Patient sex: F
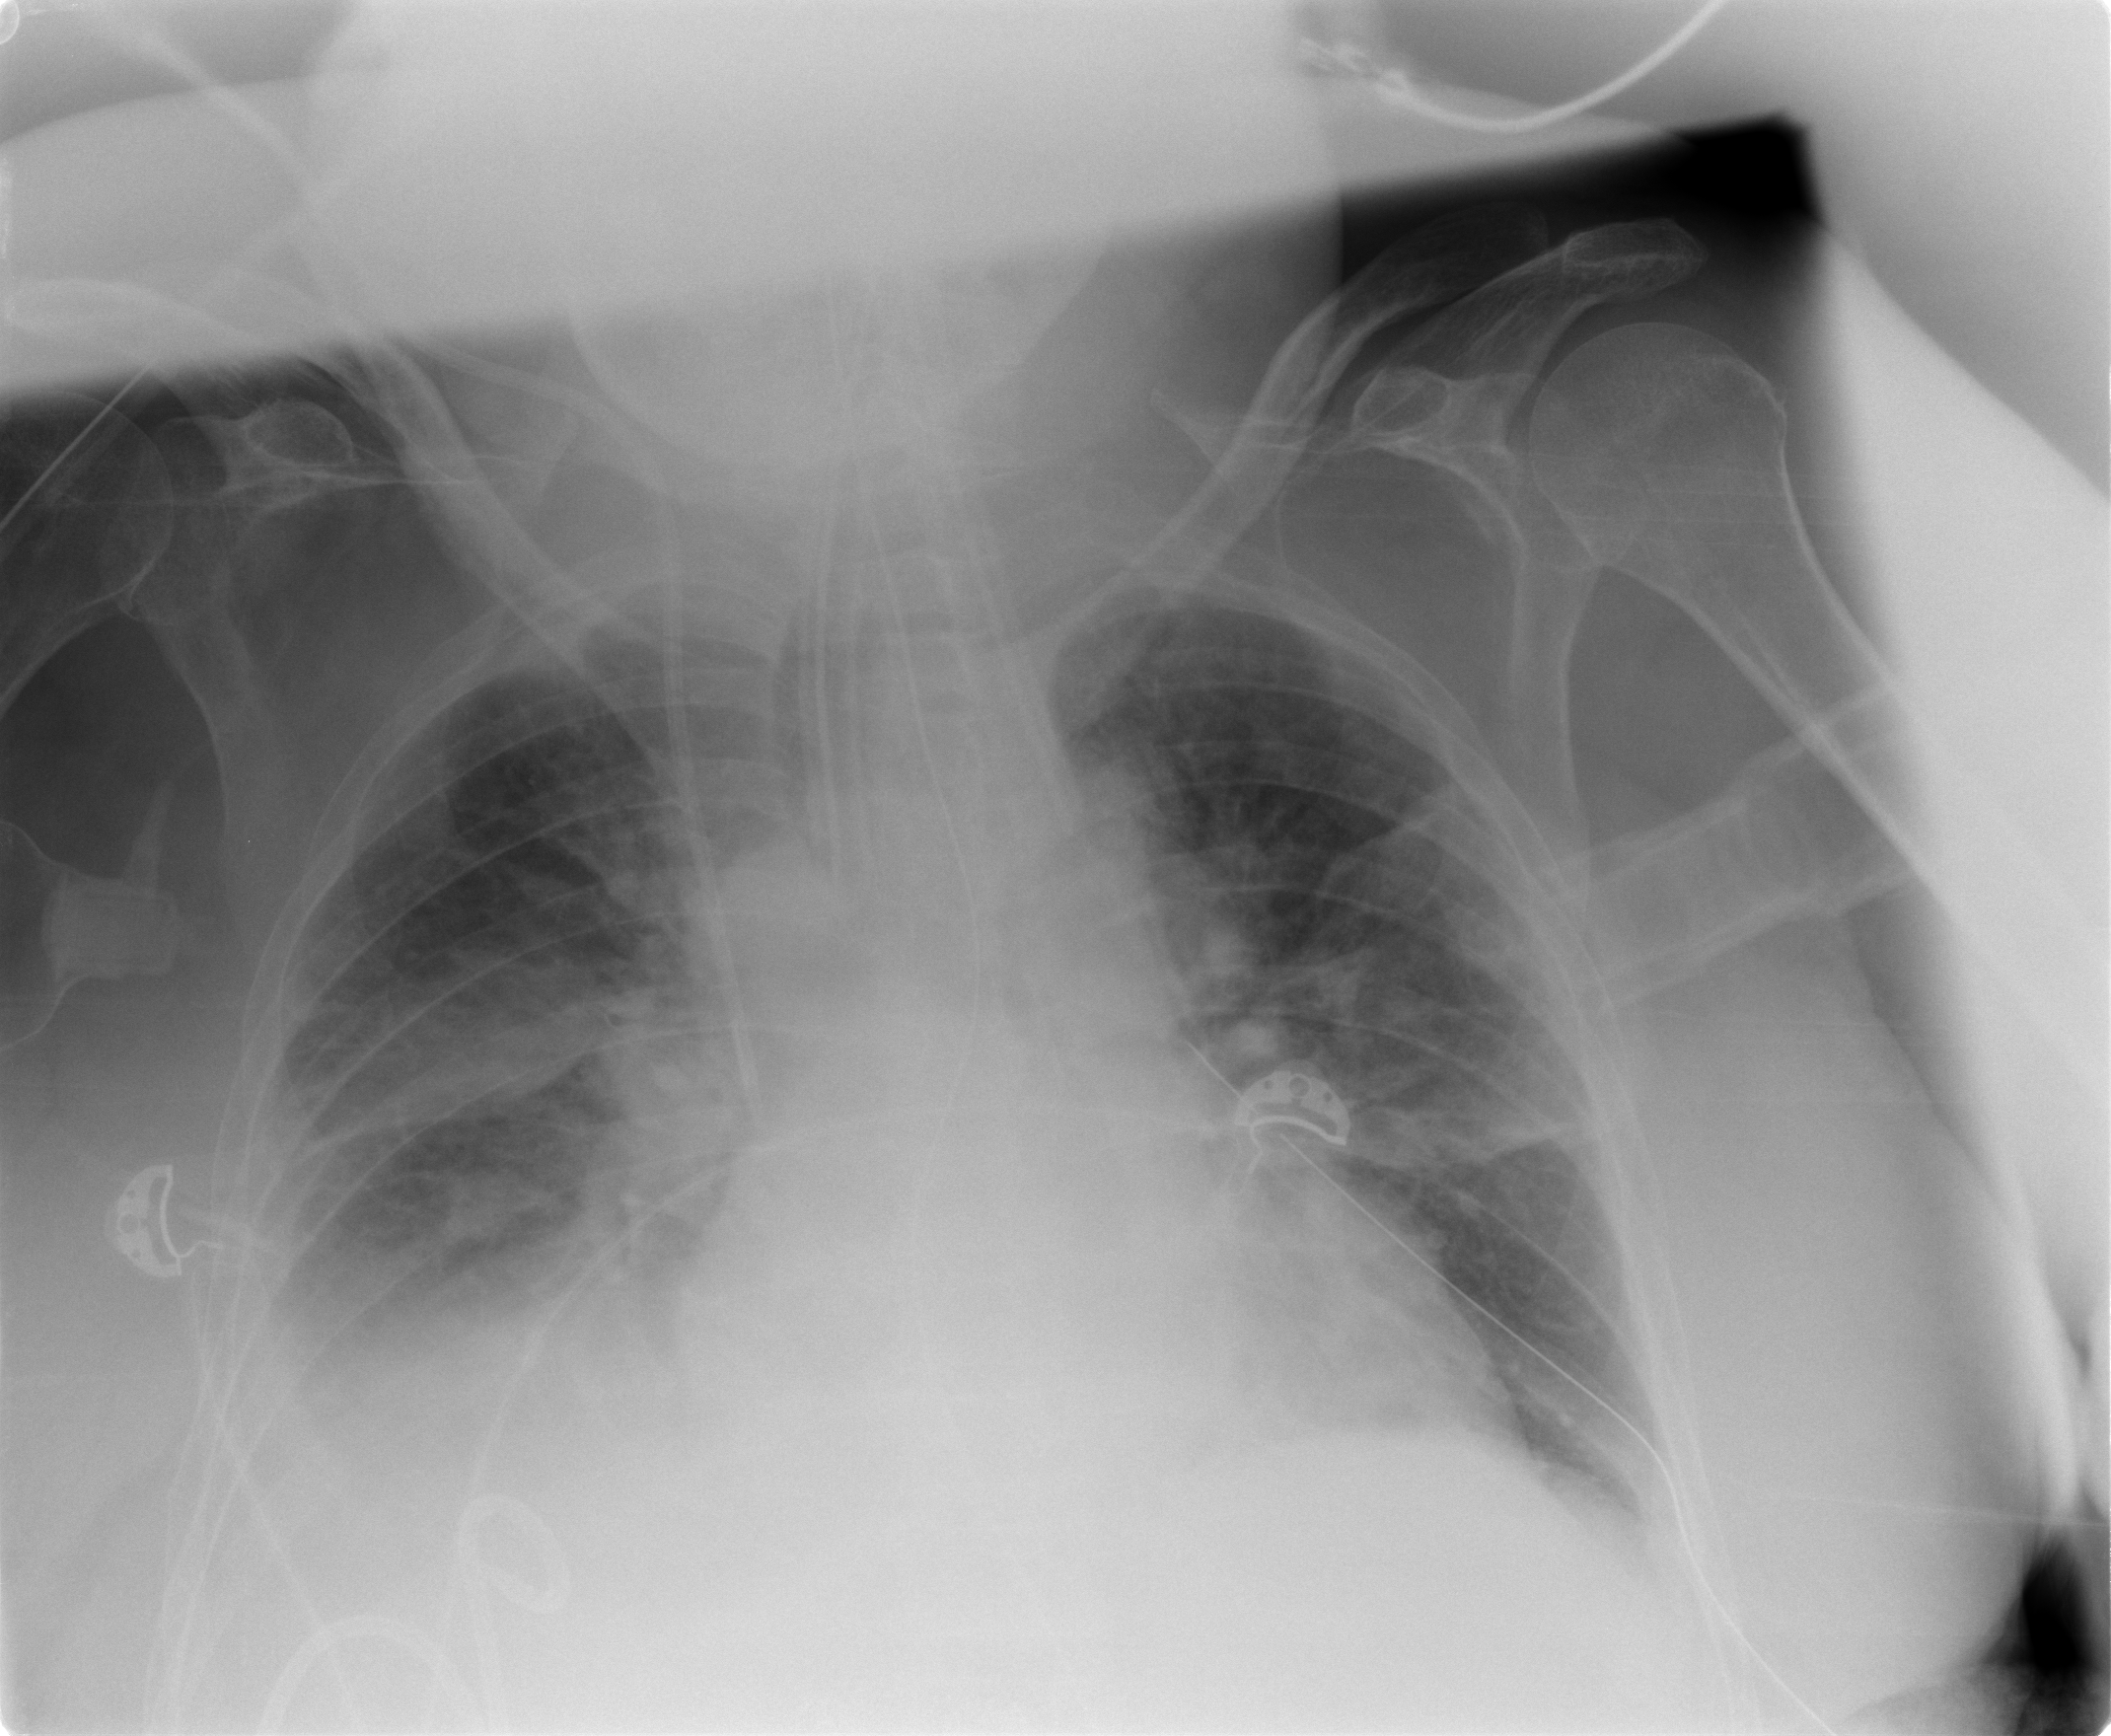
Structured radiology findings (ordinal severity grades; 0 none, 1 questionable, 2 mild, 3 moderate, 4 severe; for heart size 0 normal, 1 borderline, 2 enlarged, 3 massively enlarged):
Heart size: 0
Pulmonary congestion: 2
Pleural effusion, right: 2
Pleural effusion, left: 2
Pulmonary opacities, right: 2
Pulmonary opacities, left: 2
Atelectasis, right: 2
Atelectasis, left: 2